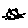
Label: cat